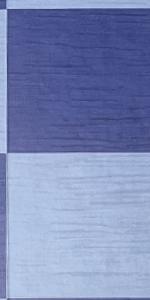
Label: Empty